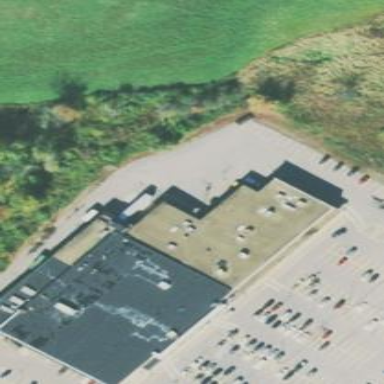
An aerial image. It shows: View of roof of building.